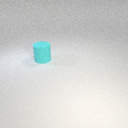
large cyan rubber cylinder